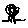
Label: tree